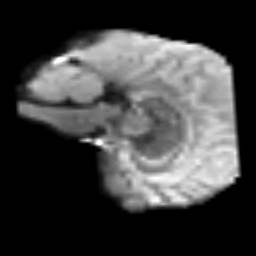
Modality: T2w
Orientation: sagittal
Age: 31
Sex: female
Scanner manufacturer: siemens
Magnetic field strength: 3 T
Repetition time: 3.2 s
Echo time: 0.081 s